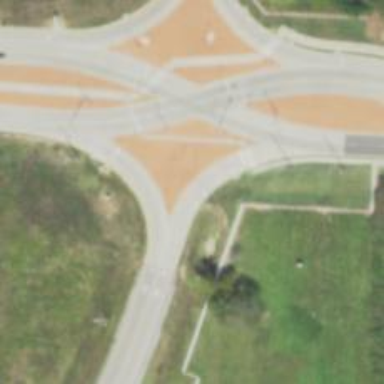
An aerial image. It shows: Motorway link at diverging diamond interchange (DDI) junction.